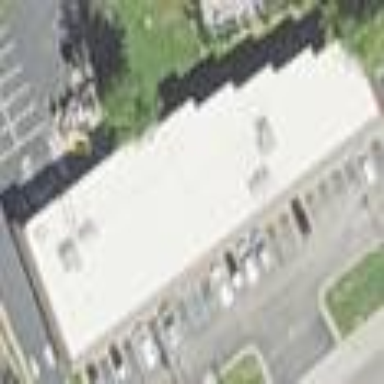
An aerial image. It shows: Variety store located in building.